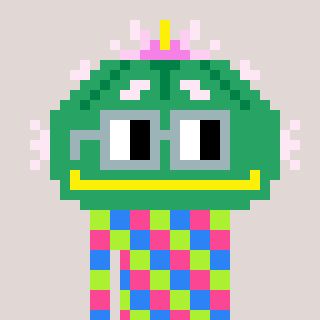
a pixel art character with square dark gray glasses, a peyote-shaped head and a bege-colored body on a warm background